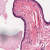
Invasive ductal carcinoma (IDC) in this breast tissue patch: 0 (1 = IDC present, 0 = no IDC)